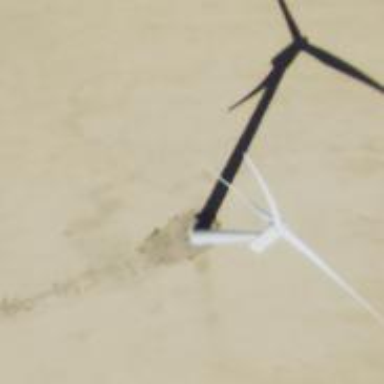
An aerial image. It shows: Wind generator powered by horizontal-axis wind turbine.